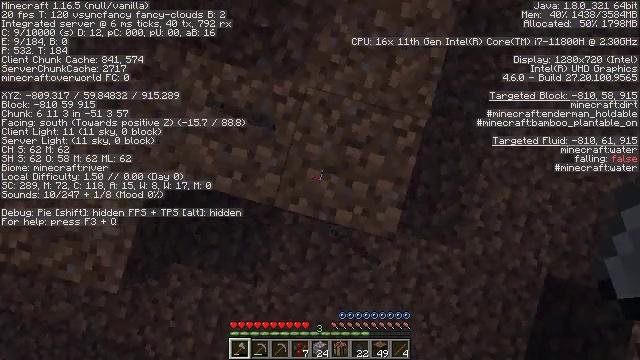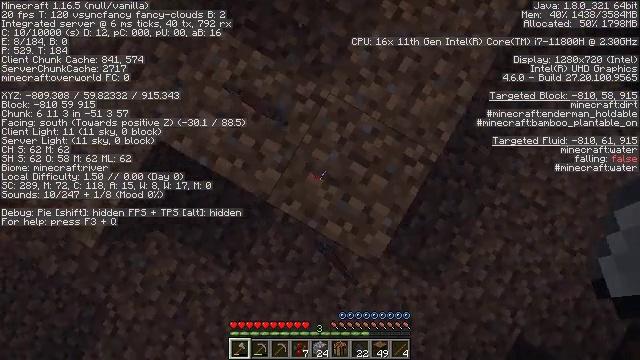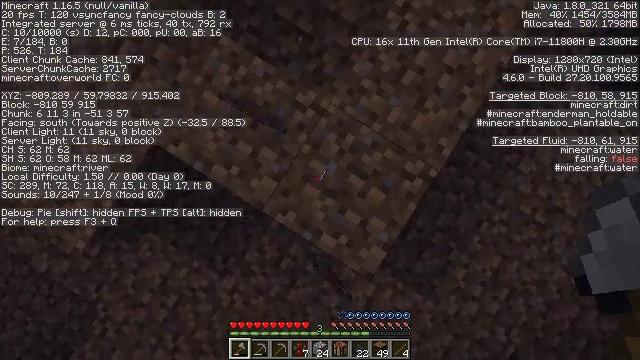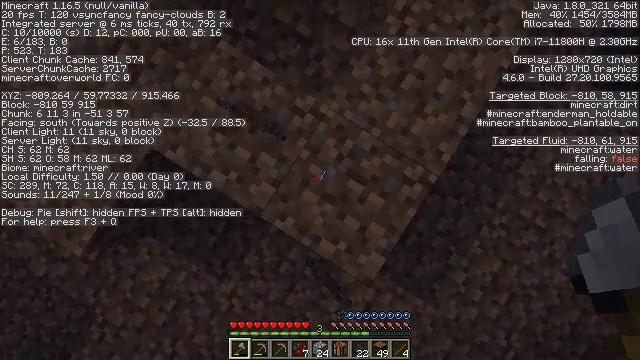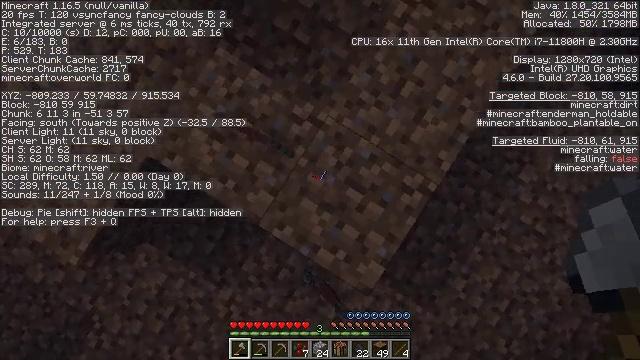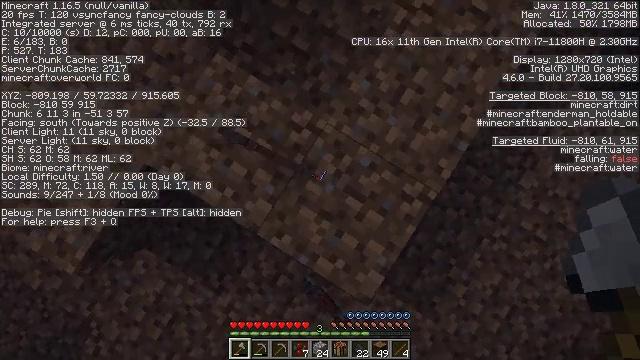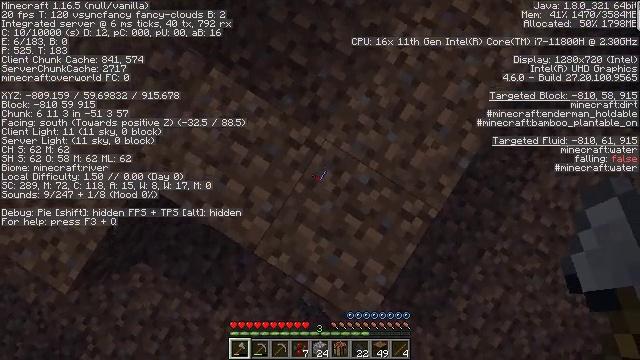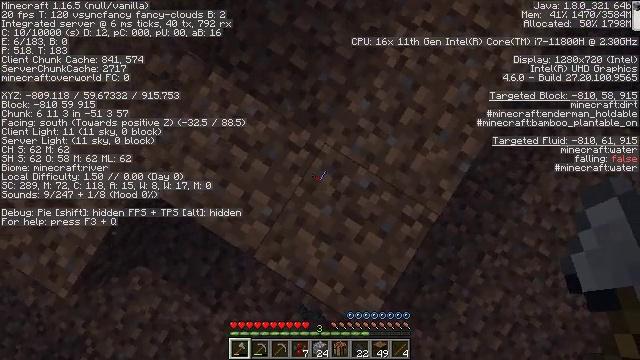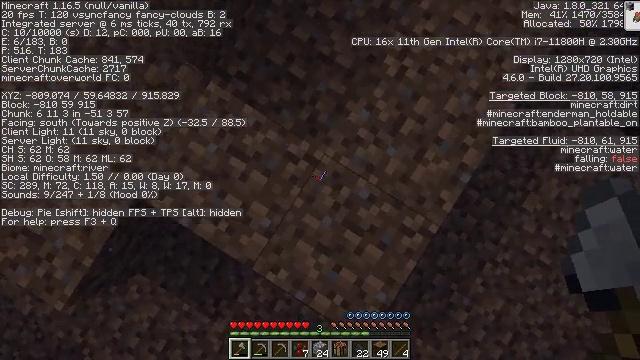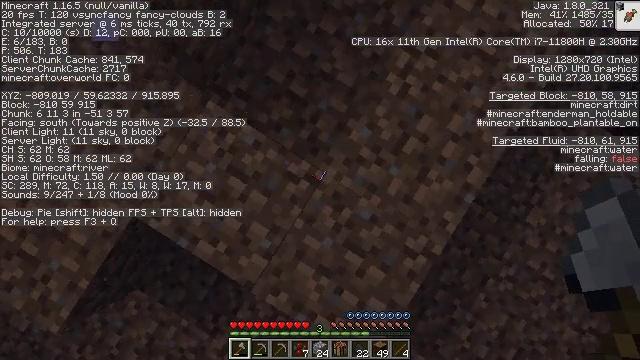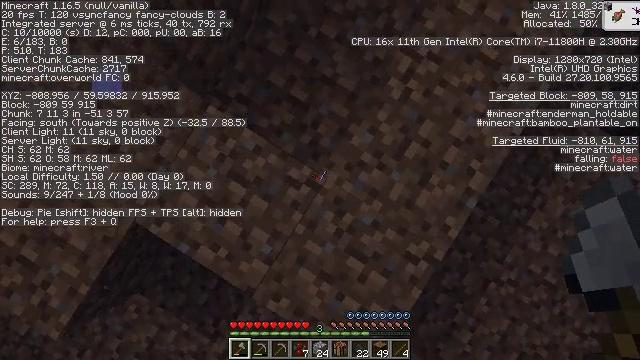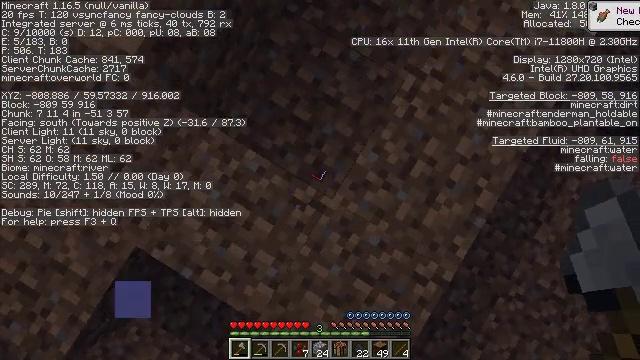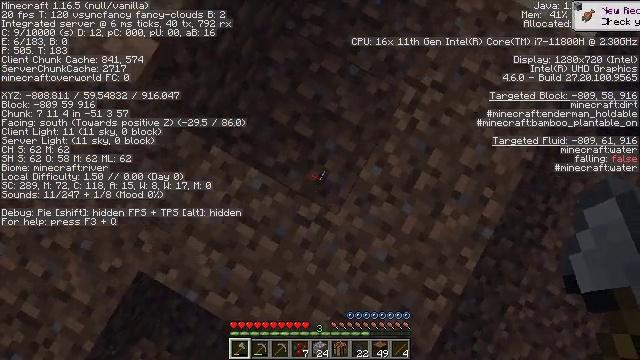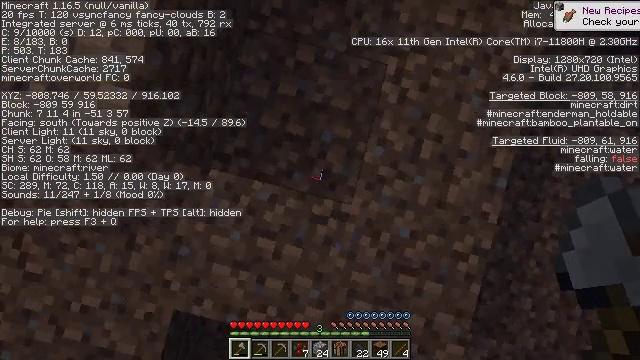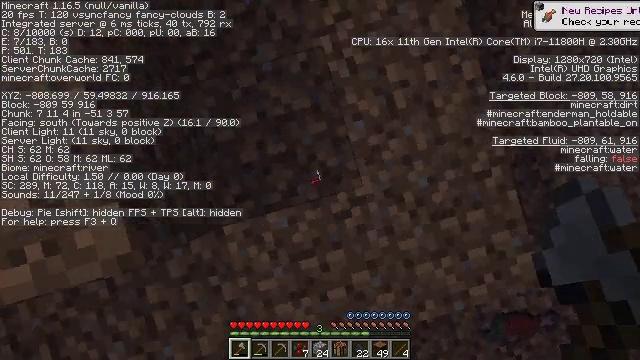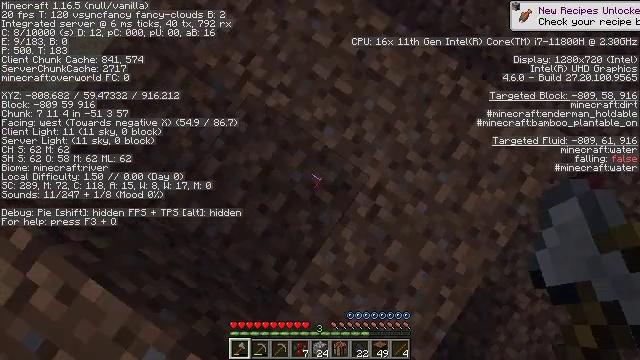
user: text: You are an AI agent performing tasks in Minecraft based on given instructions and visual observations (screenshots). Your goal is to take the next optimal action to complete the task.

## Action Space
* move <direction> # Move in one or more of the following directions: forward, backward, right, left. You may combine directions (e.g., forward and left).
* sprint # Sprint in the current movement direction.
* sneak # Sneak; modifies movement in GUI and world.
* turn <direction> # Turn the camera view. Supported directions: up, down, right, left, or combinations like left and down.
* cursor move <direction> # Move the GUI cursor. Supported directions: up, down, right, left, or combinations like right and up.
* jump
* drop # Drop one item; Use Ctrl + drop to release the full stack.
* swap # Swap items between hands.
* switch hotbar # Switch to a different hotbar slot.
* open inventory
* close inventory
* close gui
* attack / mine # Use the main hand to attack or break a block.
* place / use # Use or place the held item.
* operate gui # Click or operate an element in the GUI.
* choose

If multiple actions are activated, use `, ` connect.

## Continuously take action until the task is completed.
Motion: motion action
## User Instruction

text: Fish and kill the salmon.
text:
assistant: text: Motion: move forward, turn left
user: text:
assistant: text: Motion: move forward, turn left
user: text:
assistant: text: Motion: move forward
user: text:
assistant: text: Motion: move forward
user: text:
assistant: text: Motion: move forward
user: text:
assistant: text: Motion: move forward
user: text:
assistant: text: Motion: move forward
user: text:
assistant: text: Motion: move forward
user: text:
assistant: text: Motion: move forward and move left
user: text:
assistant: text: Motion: move forward and move left
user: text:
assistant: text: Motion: move forward and move left, turn up
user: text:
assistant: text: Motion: move forward and move left, turn right and up
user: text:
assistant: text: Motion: move forward, turn right and down
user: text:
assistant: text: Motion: move forward, turn right and down
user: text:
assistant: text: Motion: move forward and move right, turn right and up
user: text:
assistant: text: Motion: move right, turn right and up
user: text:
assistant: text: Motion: move right, turn right and up
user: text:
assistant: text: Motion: move forward and move right, turn right and up
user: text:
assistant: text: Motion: move forward and move right
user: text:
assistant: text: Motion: move forward and move right
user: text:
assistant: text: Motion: move forward and move right
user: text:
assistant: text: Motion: move forward and move right, turn right and up
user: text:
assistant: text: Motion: move forward and move right, turn right and up
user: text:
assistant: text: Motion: move forward and move right, turn right and up
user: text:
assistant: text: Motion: move forward and move right
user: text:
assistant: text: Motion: move forward and move right
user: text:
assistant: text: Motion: move forward and move right, turn up
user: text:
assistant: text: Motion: move forward and move right, turn left and up
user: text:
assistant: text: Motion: move forward and move right, turn left and up
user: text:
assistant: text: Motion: move forward and move right, turn left and up